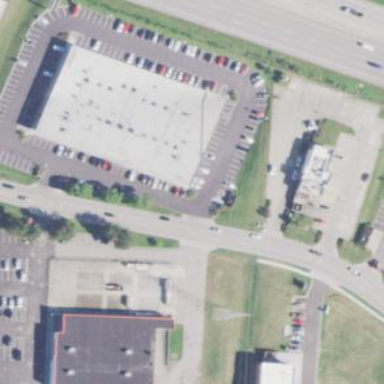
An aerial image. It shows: Commercial building.